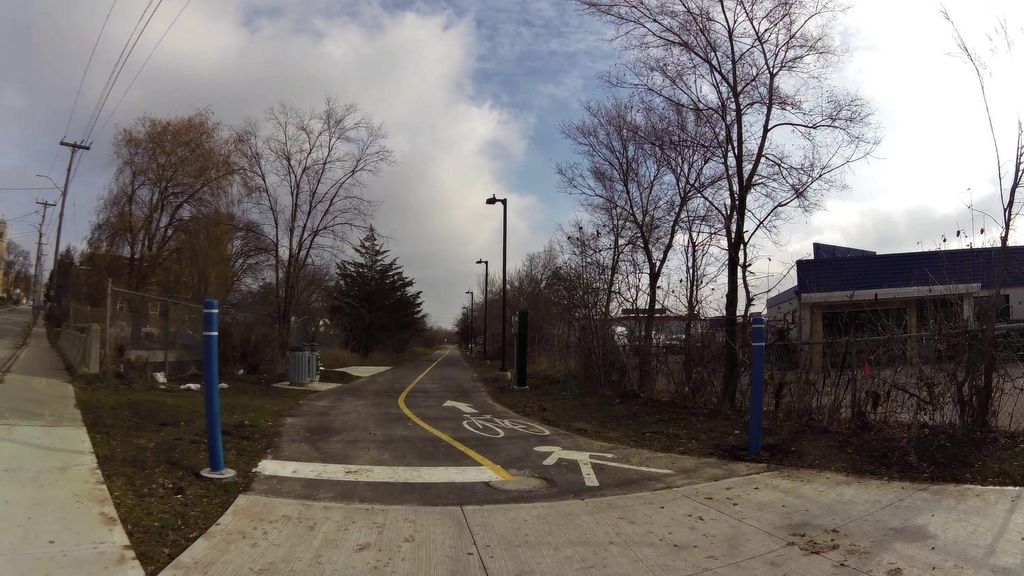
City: kitchener-waterloo